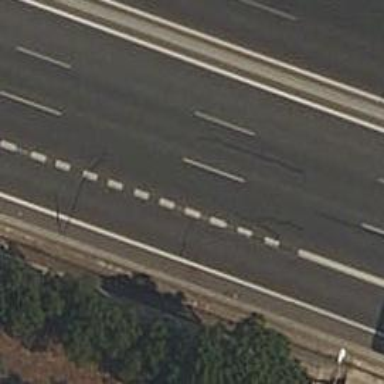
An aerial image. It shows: Motorway junction.